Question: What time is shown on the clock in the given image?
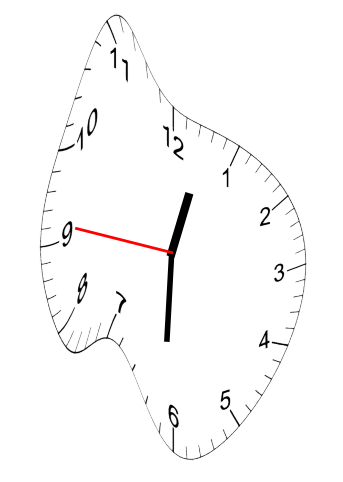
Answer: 12:30:46